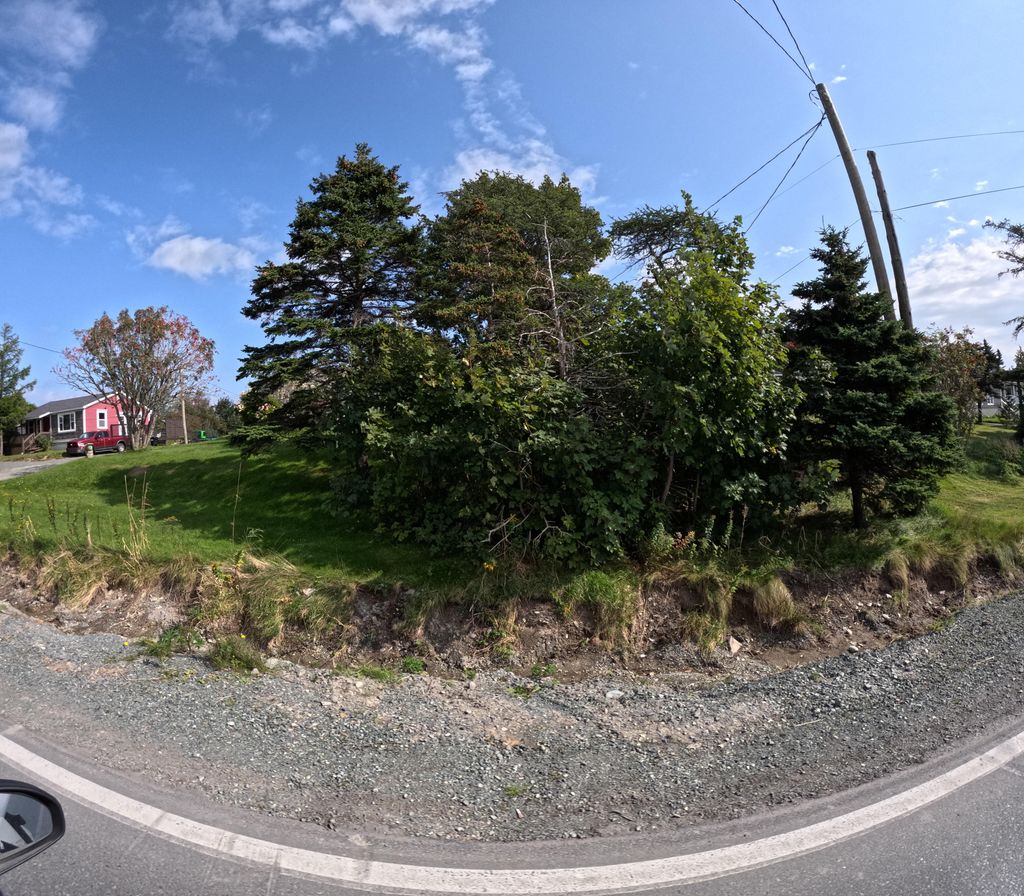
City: st_johns